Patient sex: M
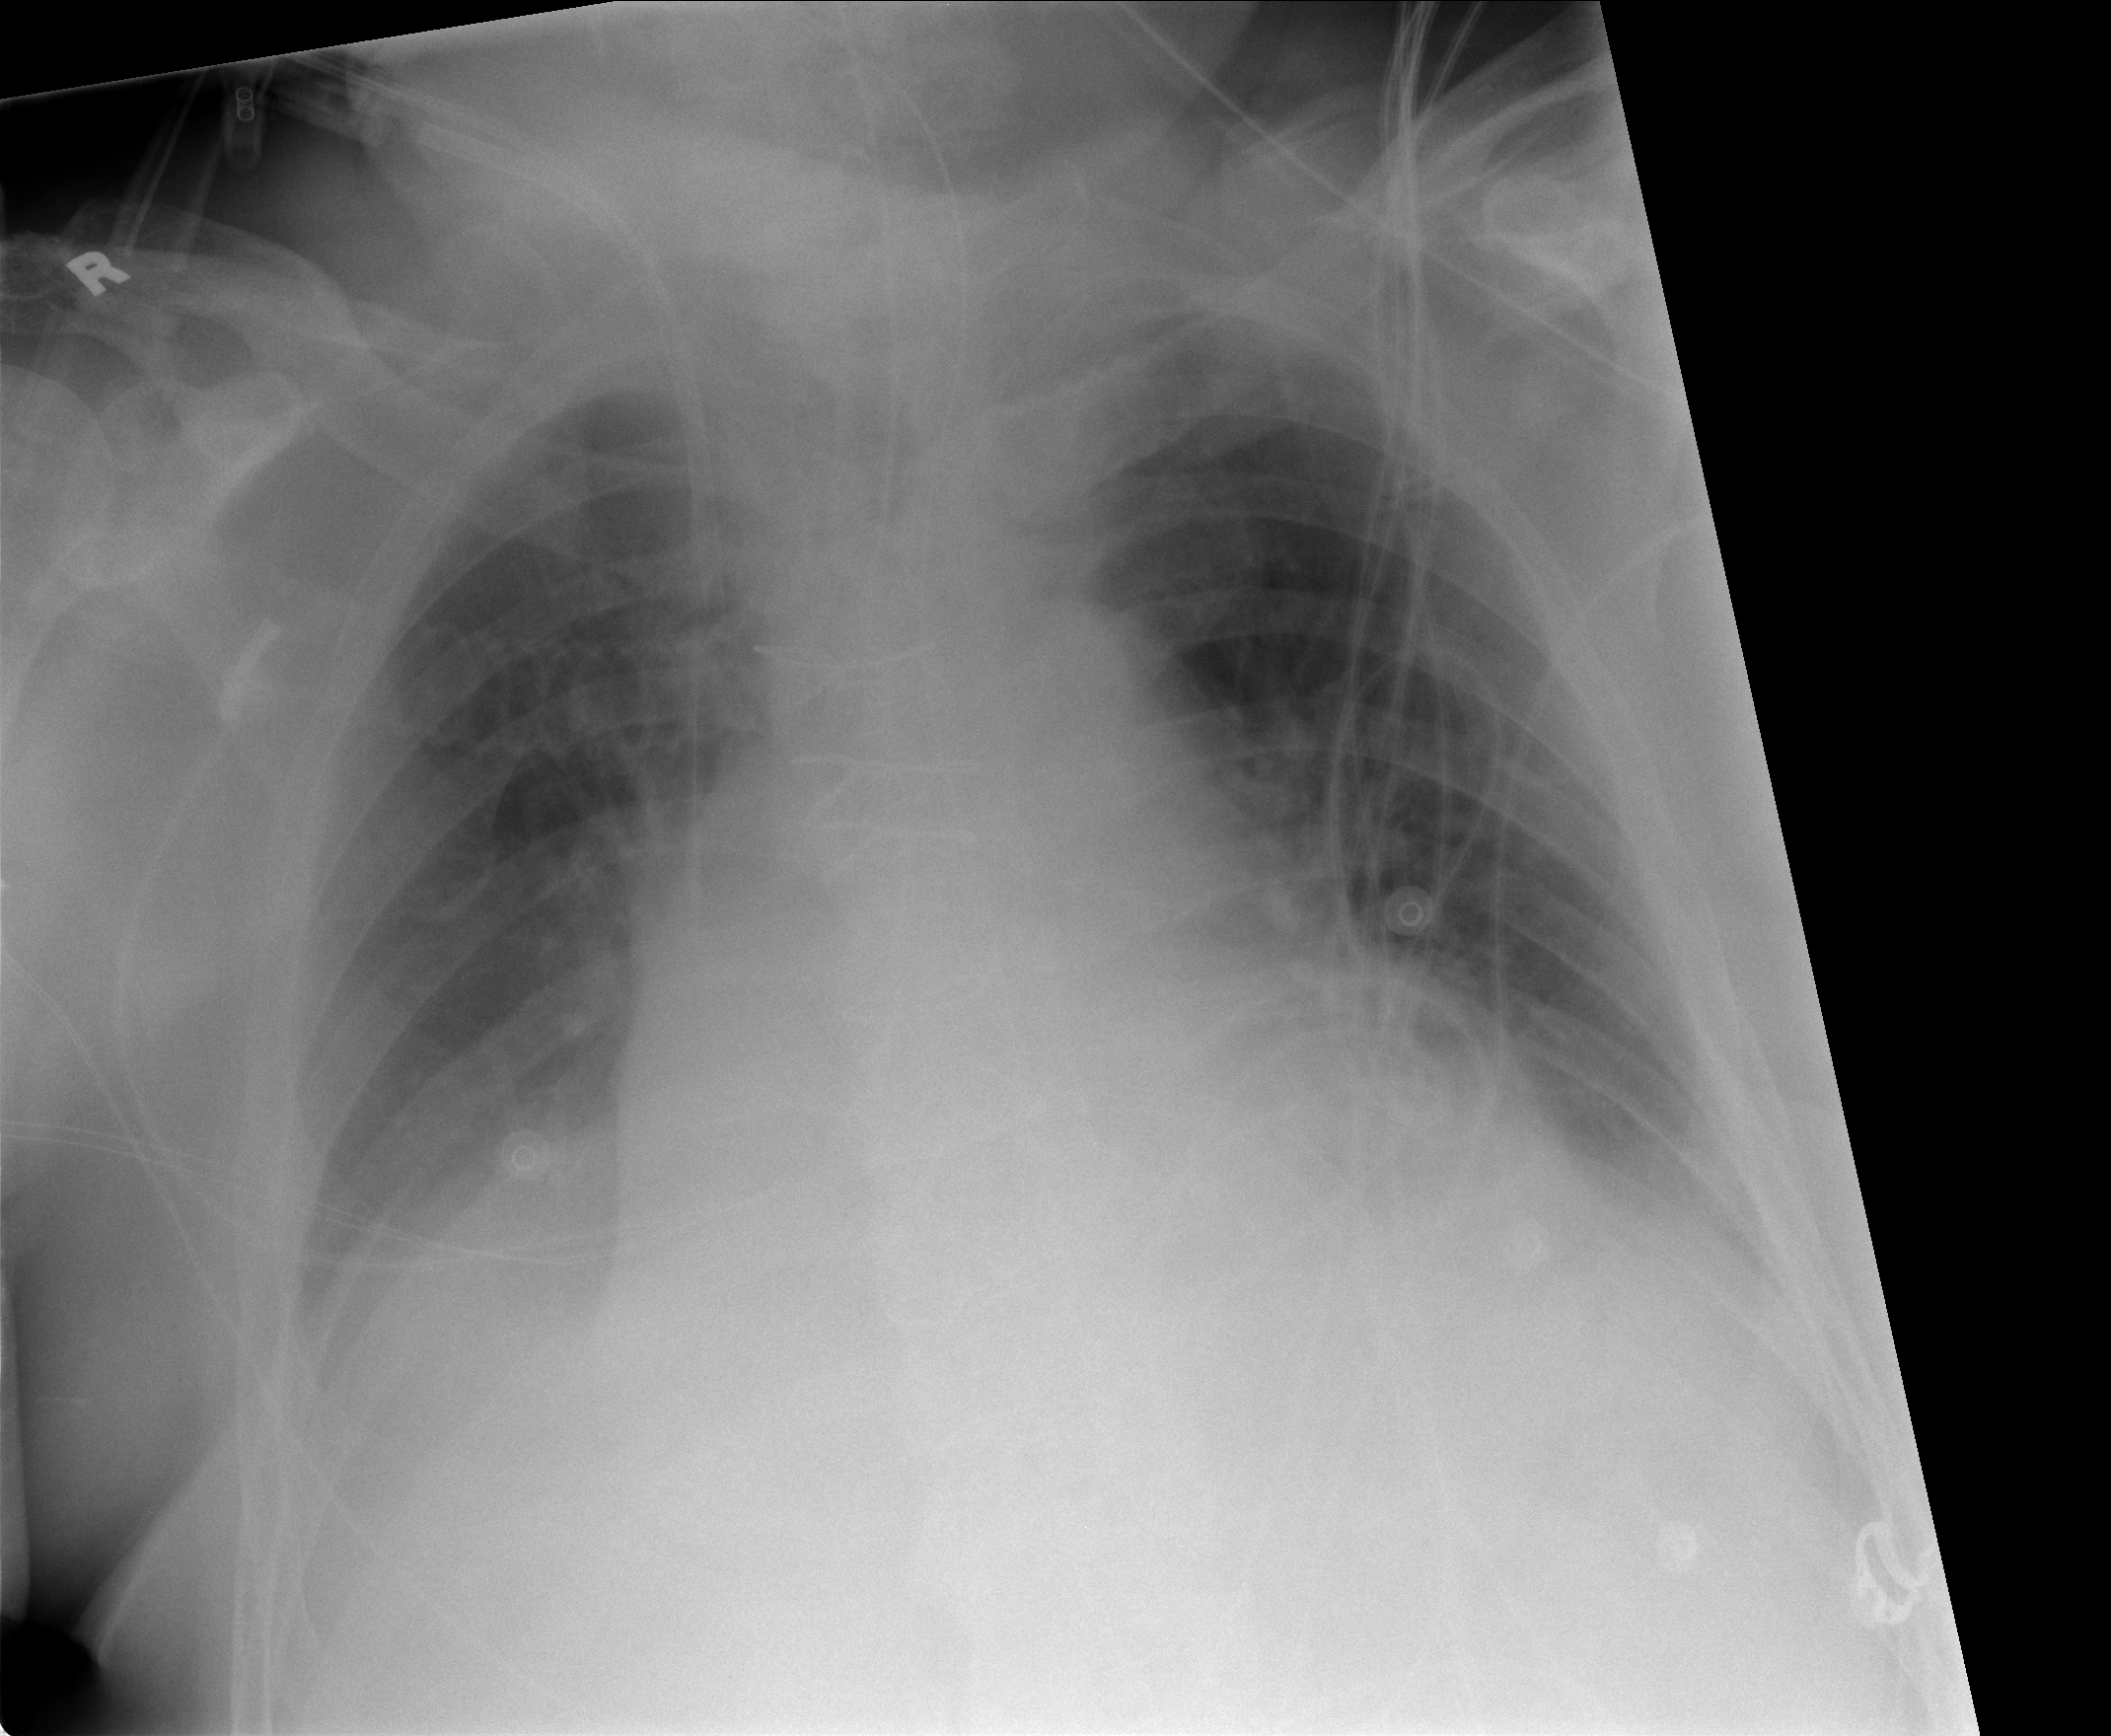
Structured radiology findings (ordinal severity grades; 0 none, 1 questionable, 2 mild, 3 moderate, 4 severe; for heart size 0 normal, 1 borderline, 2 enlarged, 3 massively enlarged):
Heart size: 2
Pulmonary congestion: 0
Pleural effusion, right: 0
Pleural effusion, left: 1
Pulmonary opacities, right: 0
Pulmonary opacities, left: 0
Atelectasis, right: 0
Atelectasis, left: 0